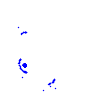
Particle: electron